Field crop: maize
Growth stage: 2
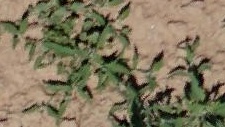
Species: atriplex